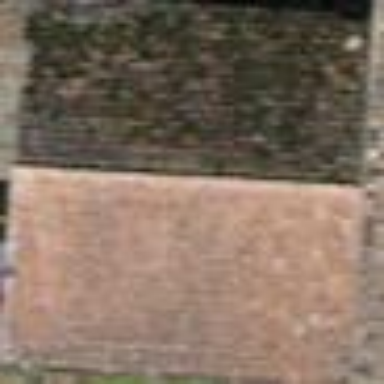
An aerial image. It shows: Building with gabled roof made of roof tiles. The roof is oriented across the building.